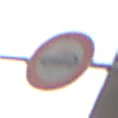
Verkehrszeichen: VerbotPersonenkraftwagen
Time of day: SunriseSunset
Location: Roofed (Suburban)
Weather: Clear
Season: NotSpecified
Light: Natural